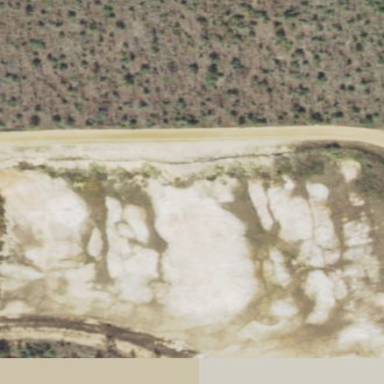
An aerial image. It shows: Brownfield site with resource of sand.